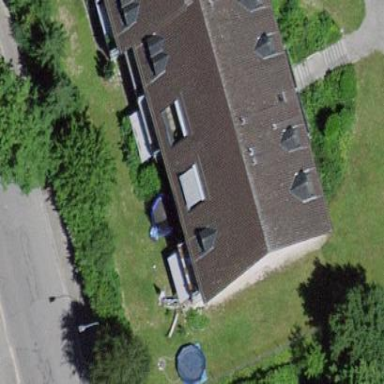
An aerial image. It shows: Gabled roof on building that houses apartments.